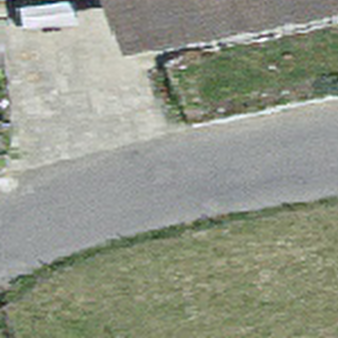
Label: other